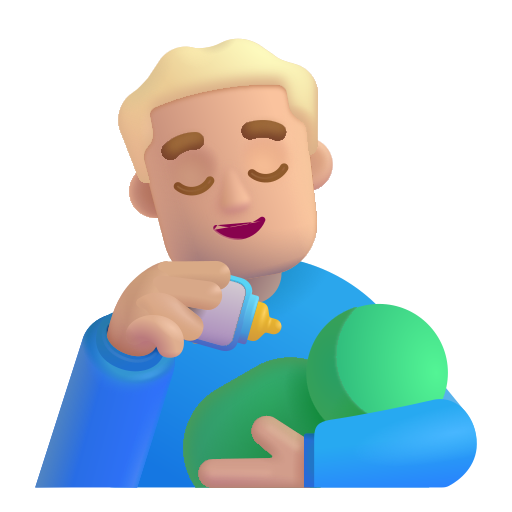
man feeding baby color  light